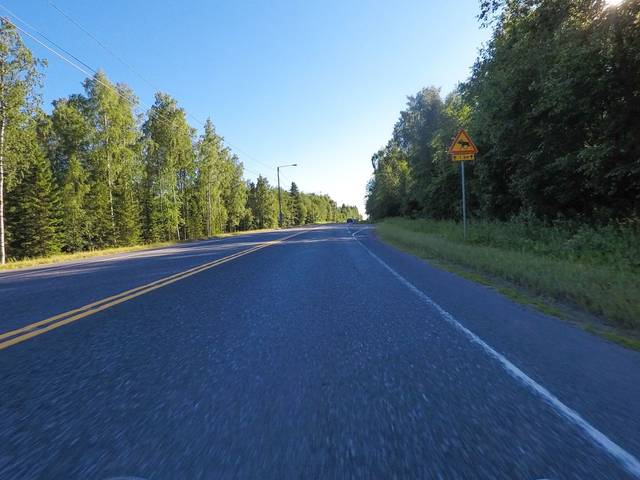
Region: Finland
Coordinates: 63.092, 27.722